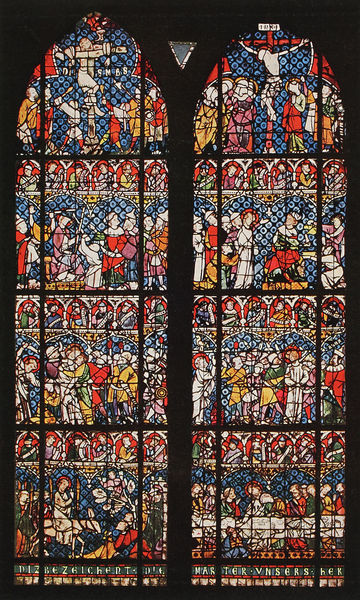
Titel: Darstellung aus der Passion
Institution: Strassburger Münster
Schlagwörter: blau, schatten, weiß, gelb, grün, menschen, bunt, fenster, glas, licht, schwarz, szene, rot, bibel, innenraum, felder, kirche, gotik, bogen, farben, farbe, foto, fotografie, motiv, kirch, kreuz, glasmalerei, spitzbogen, jesus, kreuzigung, szenen, sakral, doppelfenster, kruez, kirchenfenster